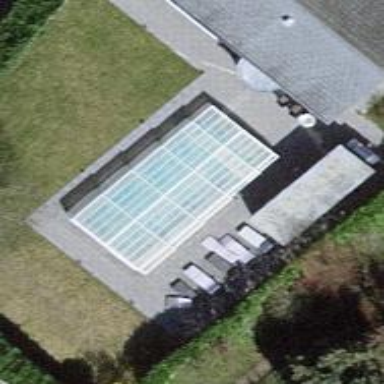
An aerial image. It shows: Swimming pool located in leisure land.